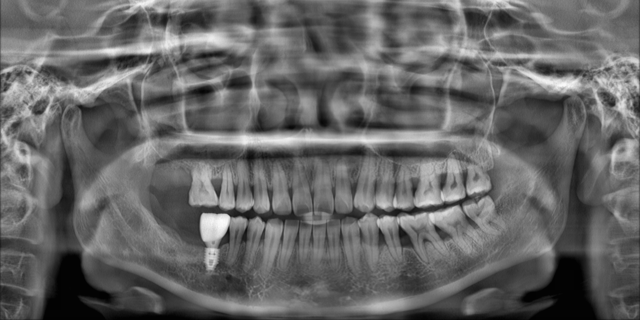
adult